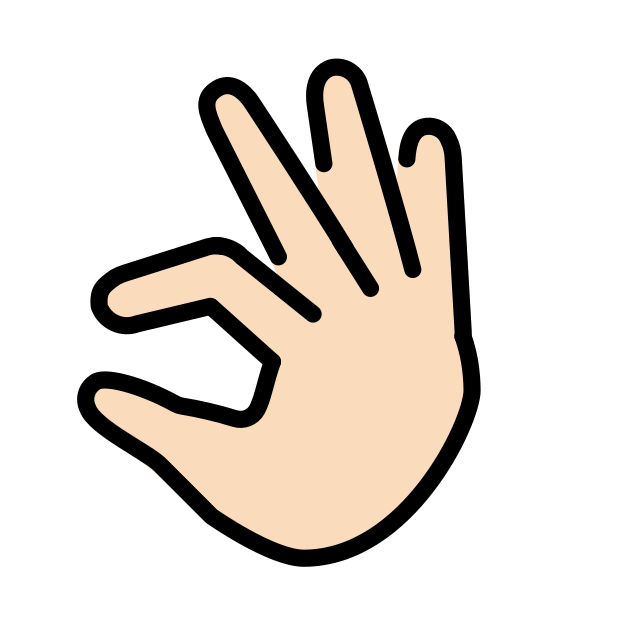
pinching hand: light skin tone